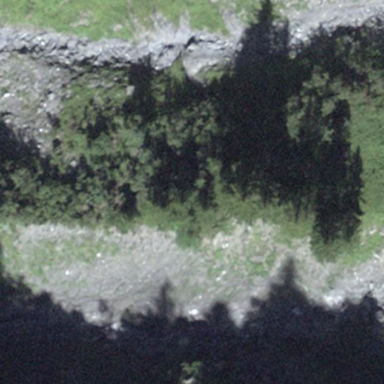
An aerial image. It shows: Forest area.